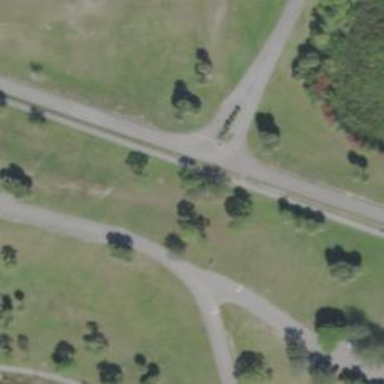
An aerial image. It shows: Disc golf basket.